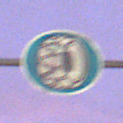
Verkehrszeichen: SchneekettenVorgeschrieben
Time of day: SunriseSunset
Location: Outdoor (Urban)
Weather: PartlyCloudy
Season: NotSpecified
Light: Artificial